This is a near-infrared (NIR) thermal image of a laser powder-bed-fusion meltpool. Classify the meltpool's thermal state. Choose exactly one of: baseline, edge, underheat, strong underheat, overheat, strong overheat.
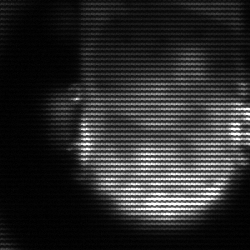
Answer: baseline